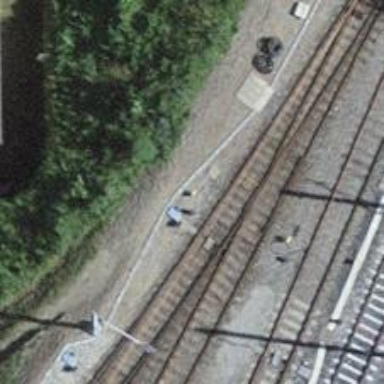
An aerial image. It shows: Railway switch.